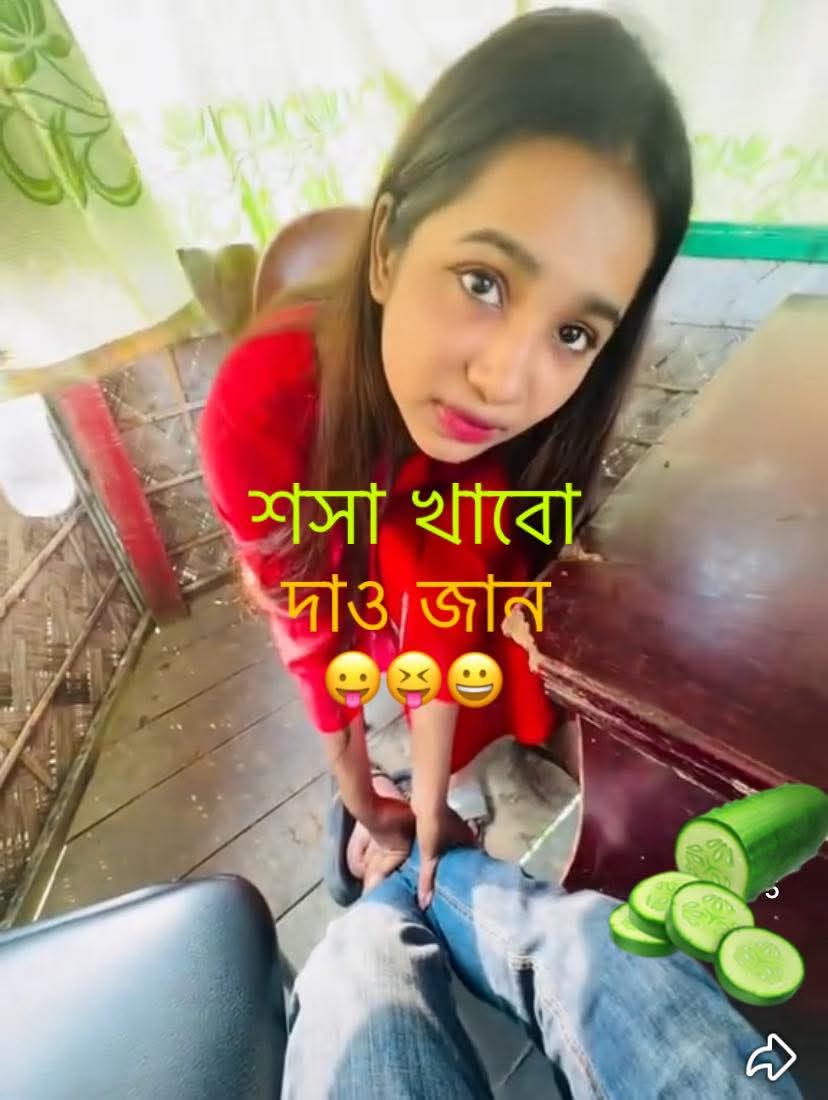
Text: শসা খাবো দাও জান
Label: Non Hate